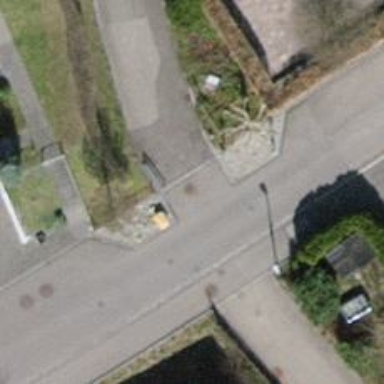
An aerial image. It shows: Cycle barrier.